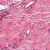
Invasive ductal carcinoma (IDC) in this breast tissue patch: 0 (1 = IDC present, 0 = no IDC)